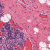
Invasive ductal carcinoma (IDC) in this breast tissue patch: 0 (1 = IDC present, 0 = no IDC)